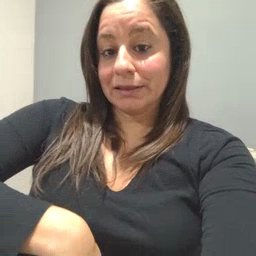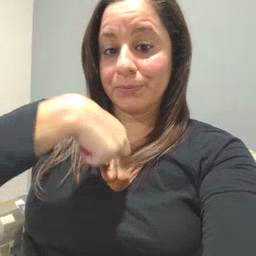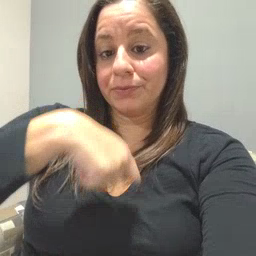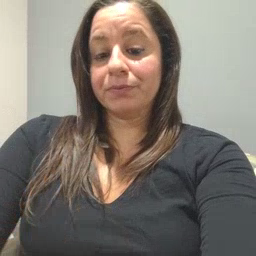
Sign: zipper